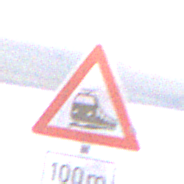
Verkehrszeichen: Bahnuebergang
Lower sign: Entfernungsangaben1
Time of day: SunriseSunset
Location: Outdoor (RoadRail)
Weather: PartlyCloudy
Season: NotSpecified
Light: Natural